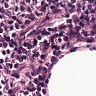
Metastatic tissue present: no